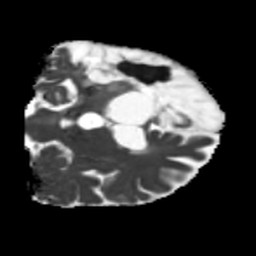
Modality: MD
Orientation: coronal
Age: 63
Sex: male
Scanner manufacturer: siemens
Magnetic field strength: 3 T
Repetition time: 5.25 s
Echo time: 0.08 s